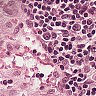
Metastatic tissue present: no